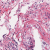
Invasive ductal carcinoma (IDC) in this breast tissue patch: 1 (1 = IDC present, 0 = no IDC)